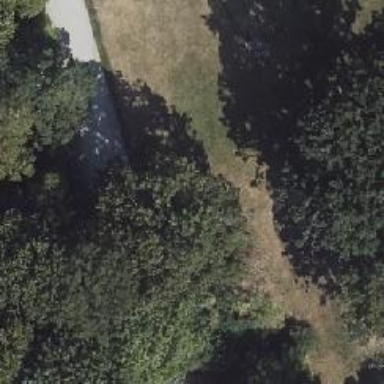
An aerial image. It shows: Broadleaved deciduous tree located in park.